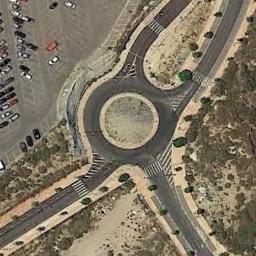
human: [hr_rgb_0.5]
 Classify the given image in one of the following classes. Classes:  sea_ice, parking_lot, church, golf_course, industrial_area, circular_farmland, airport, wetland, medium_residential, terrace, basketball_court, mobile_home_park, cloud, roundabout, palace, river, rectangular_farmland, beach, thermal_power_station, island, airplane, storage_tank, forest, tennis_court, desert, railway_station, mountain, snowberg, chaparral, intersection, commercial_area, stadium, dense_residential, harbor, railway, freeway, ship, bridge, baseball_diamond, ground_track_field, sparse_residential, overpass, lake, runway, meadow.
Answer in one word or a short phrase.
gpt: roundabout